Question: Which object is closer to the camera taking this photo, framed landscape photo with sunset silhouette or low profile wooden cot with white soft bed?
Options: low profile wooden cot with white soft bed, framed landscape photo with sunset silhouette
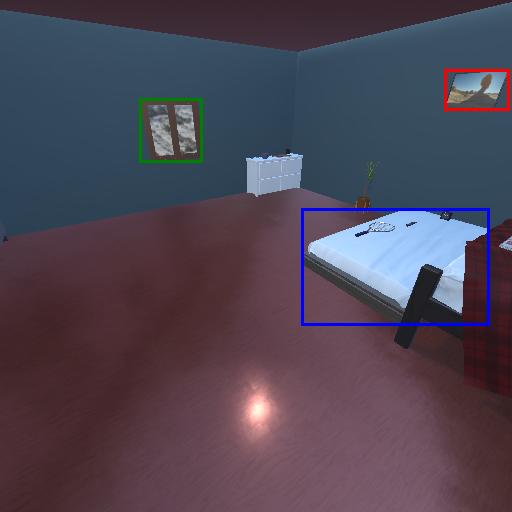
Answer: low profile wooden cot with white soft bed